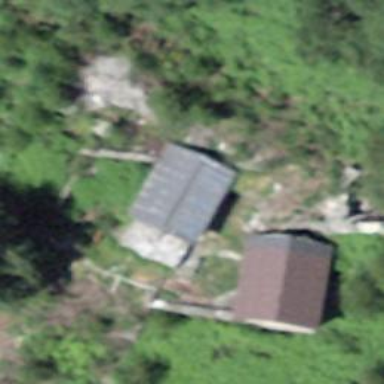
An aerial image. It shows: Cabin.